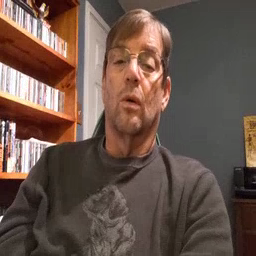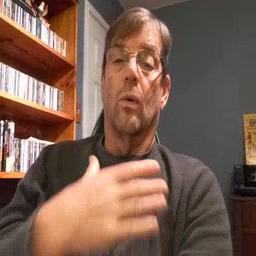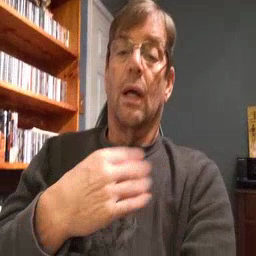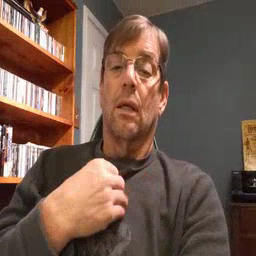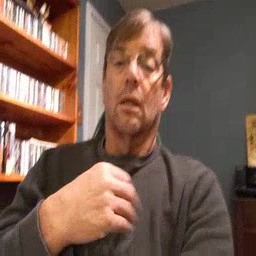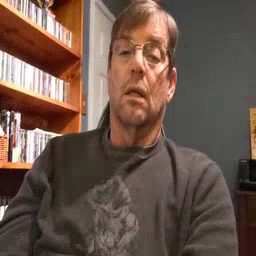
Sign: white